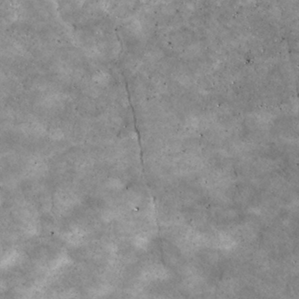
Label: non_frost